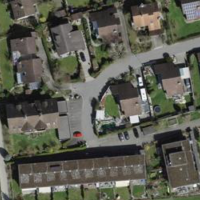
EUNIS habitat code: 54
Species observed at this site:
Matricaria discoidea
Plantago major